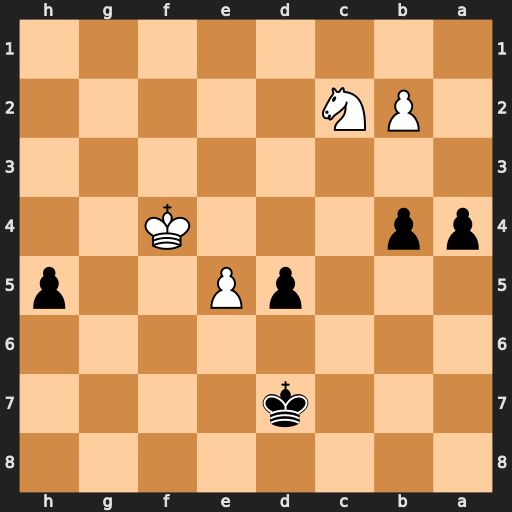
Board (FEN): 8/3k4/8/3pP2p/pp3K2/8/1PN5/8
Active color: b
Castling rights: -
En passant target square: -
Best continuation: a3 bxa3 b3 Nb4 b2 Nxd5 b1=Q